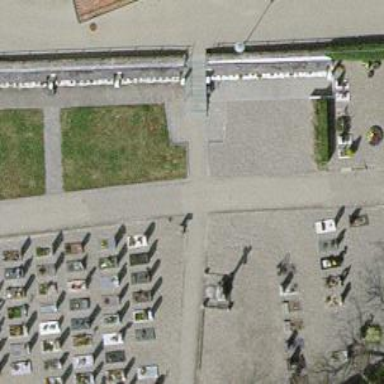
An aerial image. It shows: Cemetery.